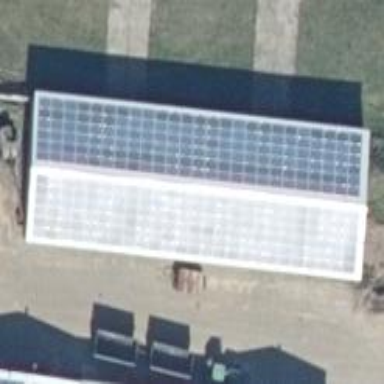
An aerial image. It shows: Solar-powered generator using photovoltaic technology. This small installation generates electricity through solar photovoltaic panels.